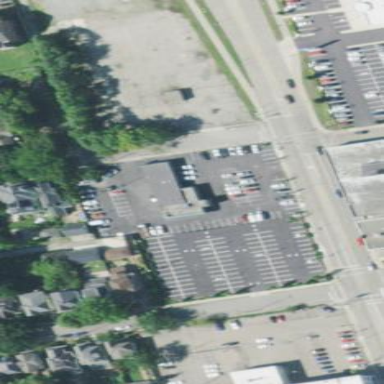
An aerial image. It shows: Shop that sells cars.